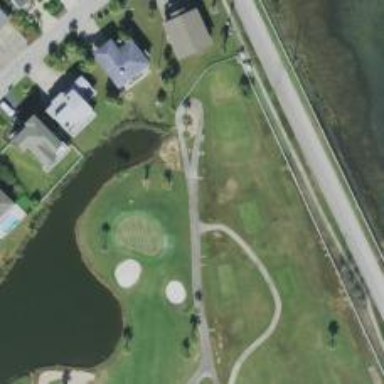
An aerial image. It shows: Path used for both walking and golf.